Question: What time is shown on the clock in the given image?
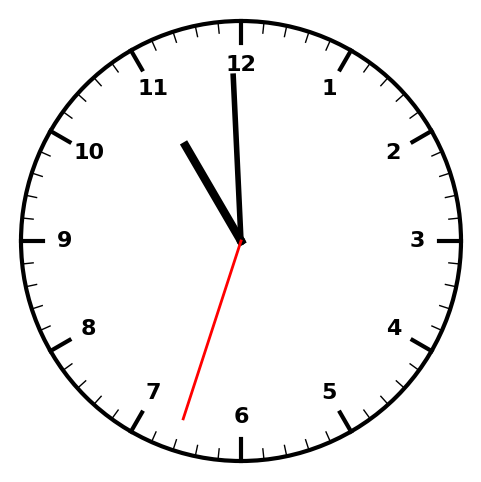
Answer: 10:59:33